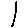
Label: line